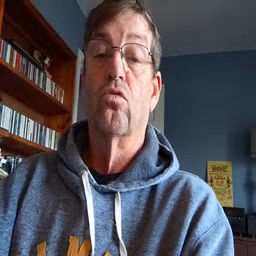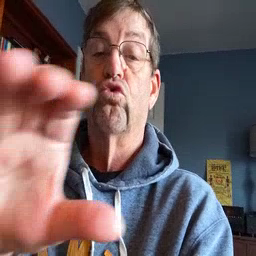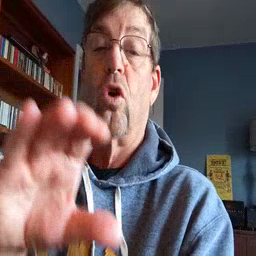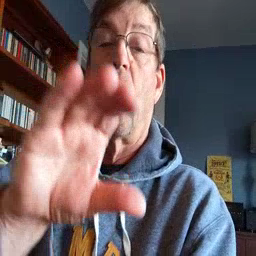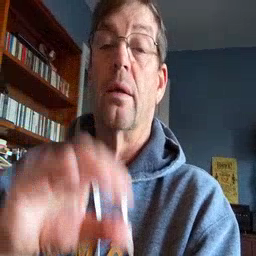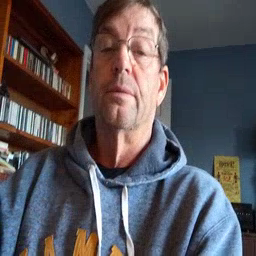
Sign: chocolate